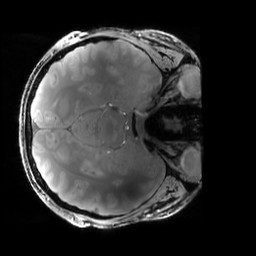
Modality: PDw
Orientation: axial
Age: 23
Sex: male
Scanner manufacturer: siemens
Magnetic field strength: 6.98 T
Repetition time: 1.78 s
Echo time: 0.00386 s